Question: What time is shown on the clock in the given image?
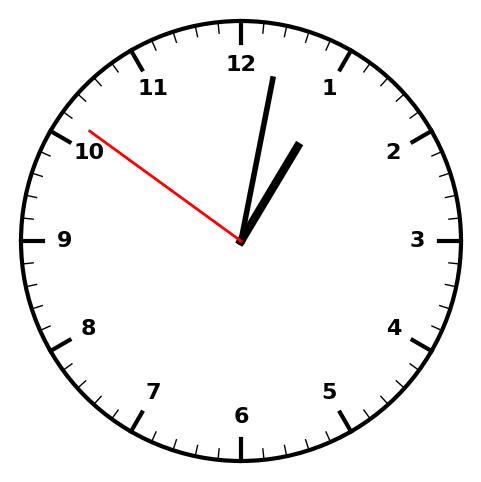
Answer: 01:01:51